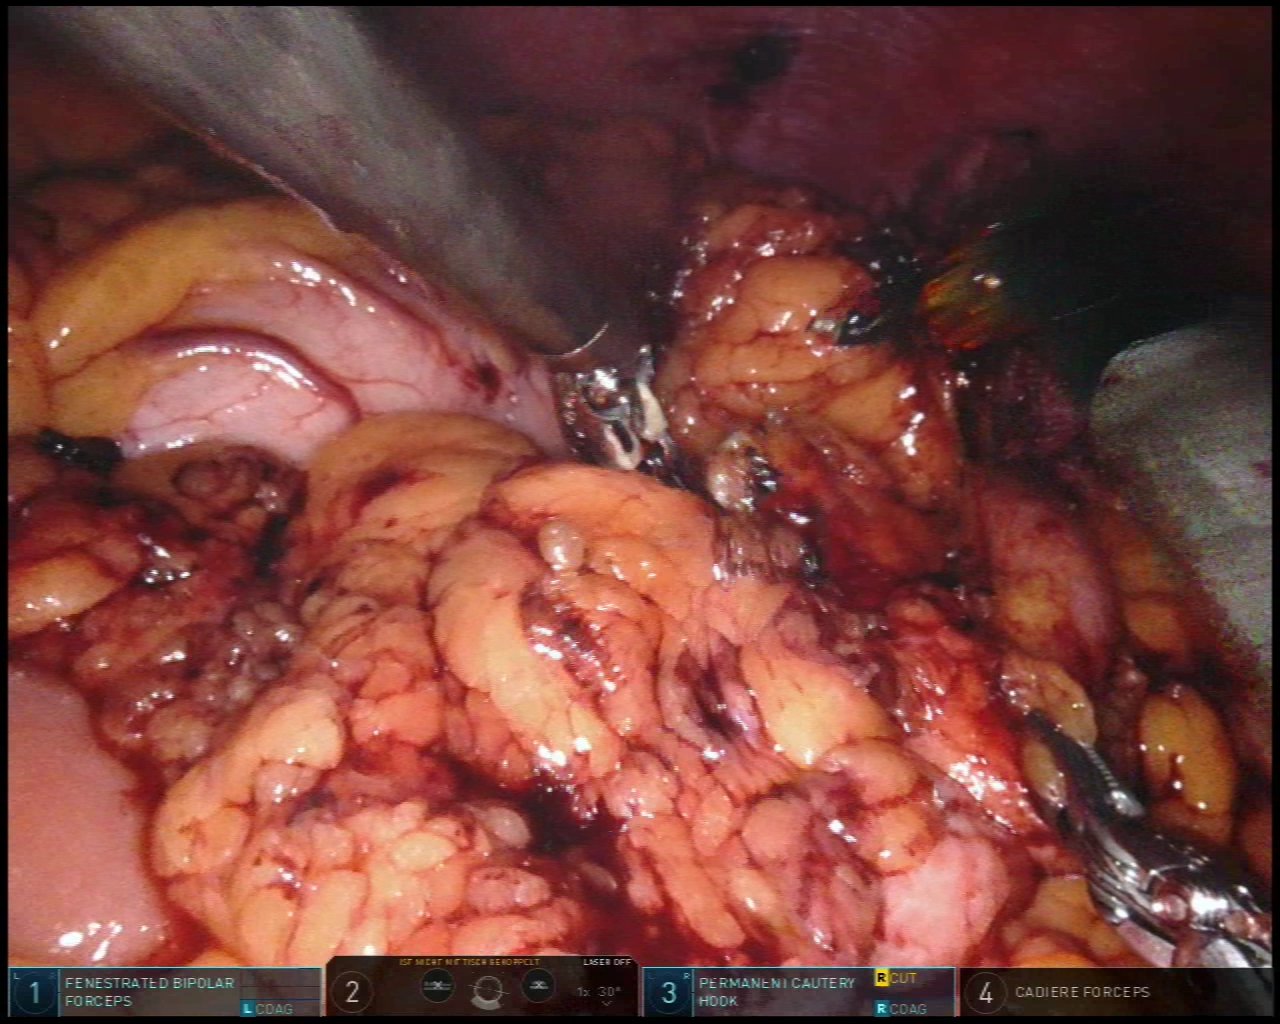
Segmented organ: stomach
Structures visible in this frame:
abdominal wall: yes
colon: yes
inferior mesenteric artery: no
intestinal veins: no
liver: no
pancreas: no
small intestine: yes
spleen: no
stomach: yes
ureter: no
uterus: no
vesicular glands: no